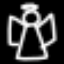
Label: angel